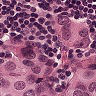
Metastatic tissue present: yes